Field crop: tomato
Growth stage: 2
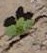
Species: solanum